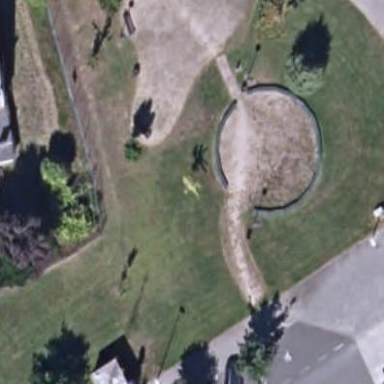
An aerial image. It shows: Park.